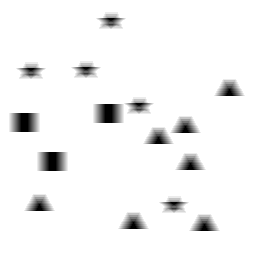
Squares: 3
Triangles: 7
Stars: 5
Total shapes: 15